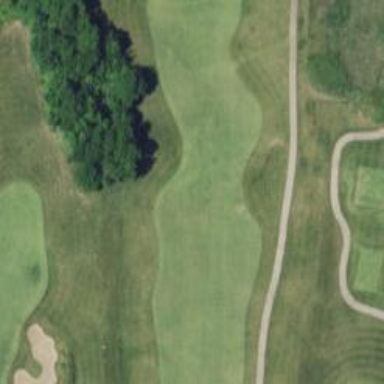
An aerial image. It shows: View of golf hole.